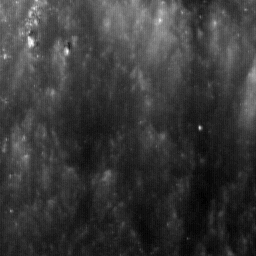
Host type: background_regolith
Lunar coordinates: latitude nan, longitude nan